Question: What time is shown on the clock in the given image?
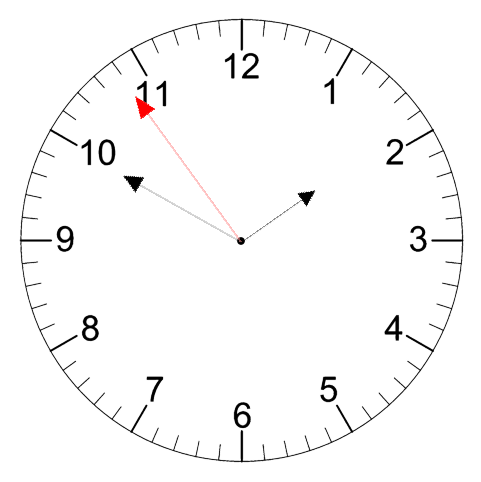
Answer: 01:49:54